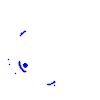
Particle: pion